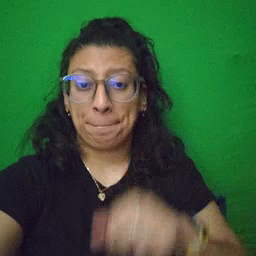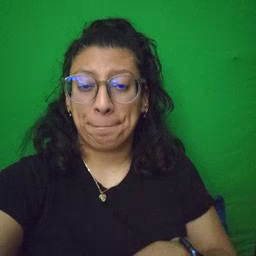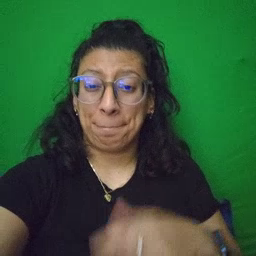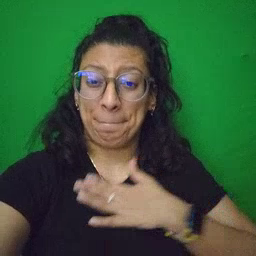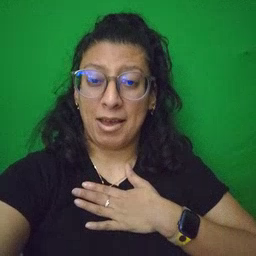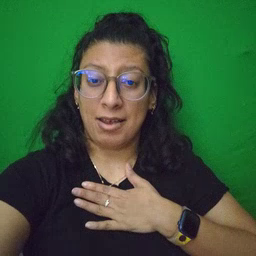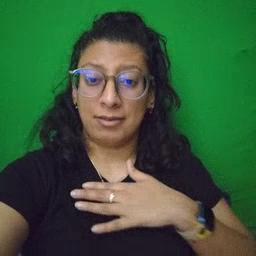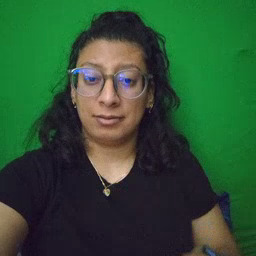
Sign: minemy